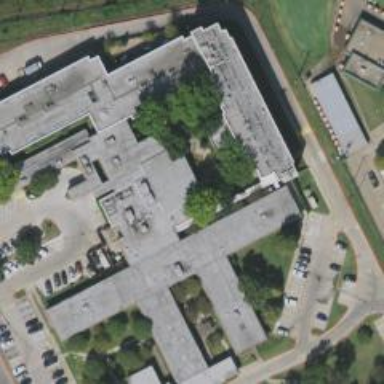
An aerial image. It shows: Hospice building.